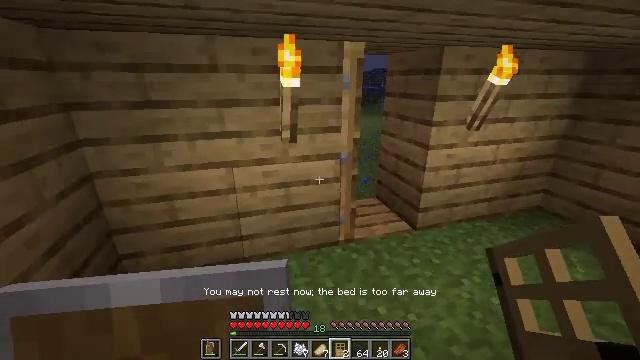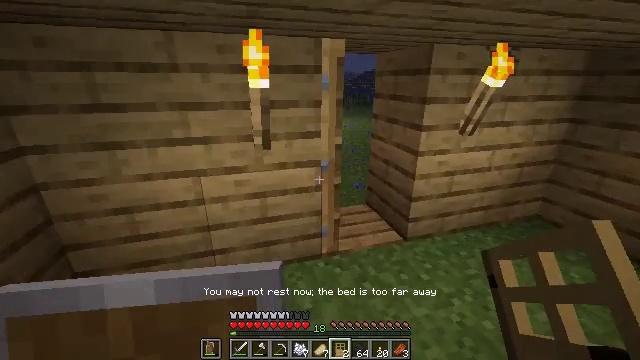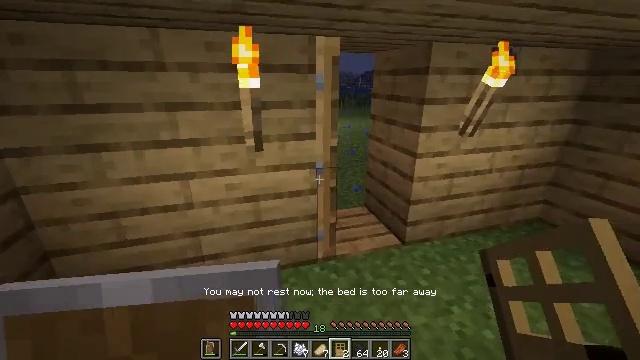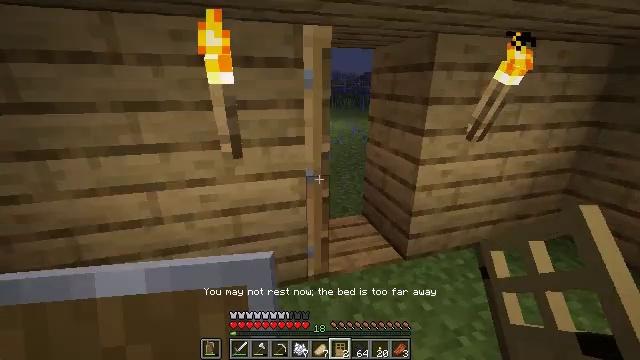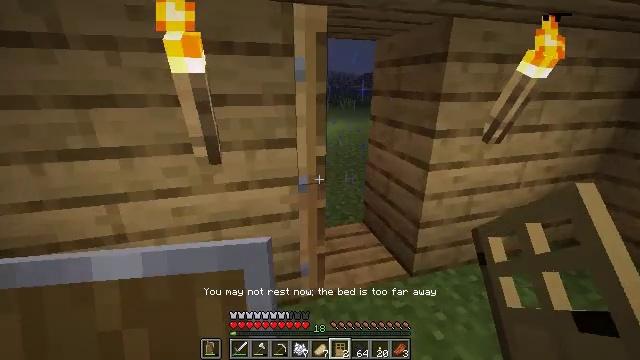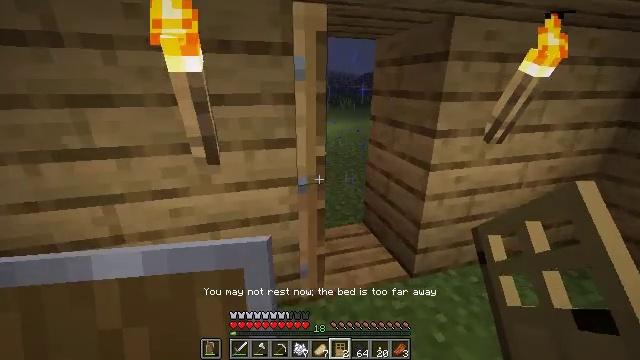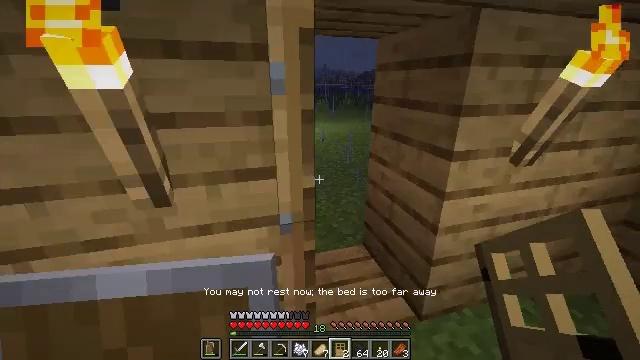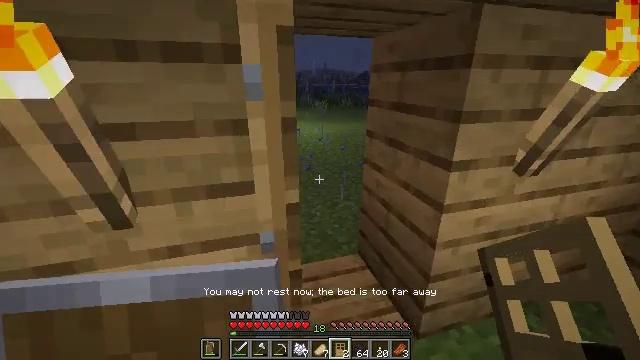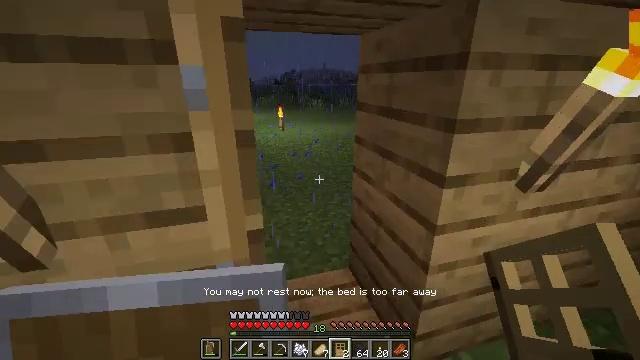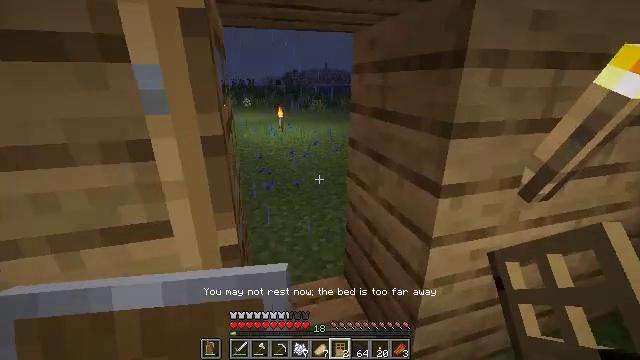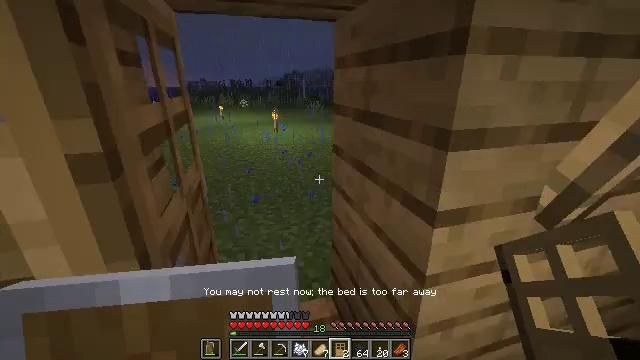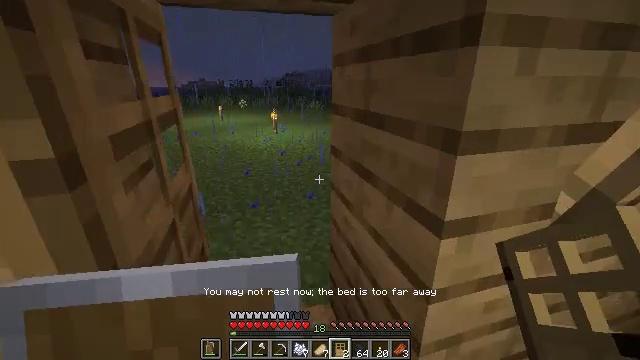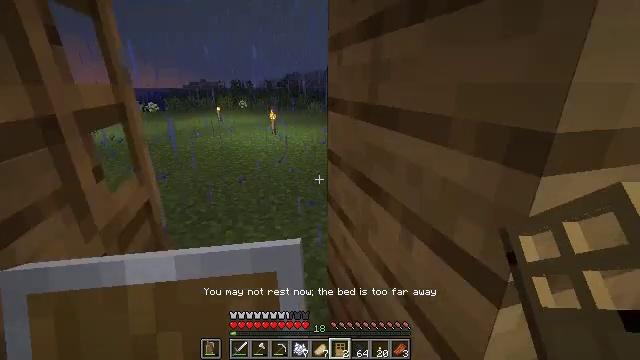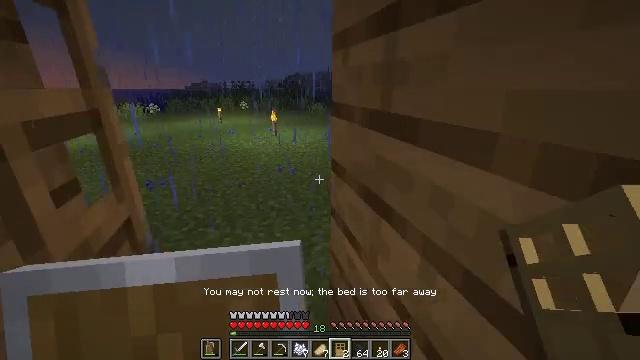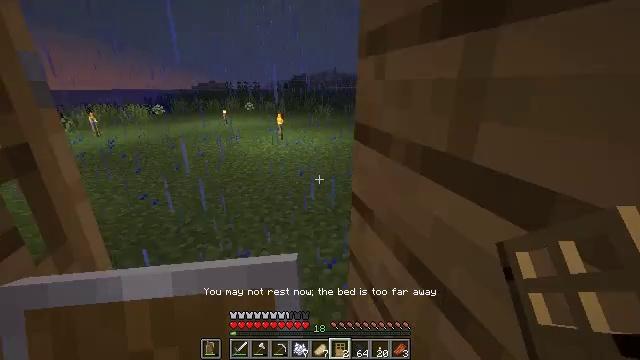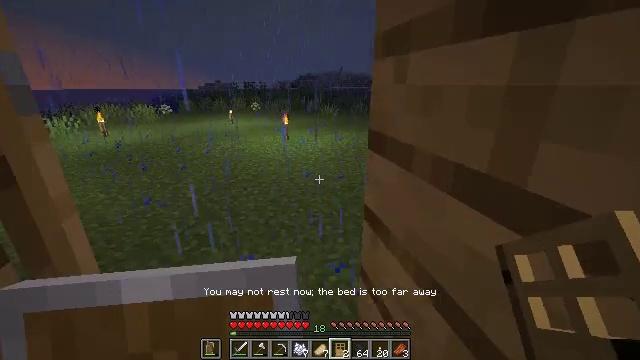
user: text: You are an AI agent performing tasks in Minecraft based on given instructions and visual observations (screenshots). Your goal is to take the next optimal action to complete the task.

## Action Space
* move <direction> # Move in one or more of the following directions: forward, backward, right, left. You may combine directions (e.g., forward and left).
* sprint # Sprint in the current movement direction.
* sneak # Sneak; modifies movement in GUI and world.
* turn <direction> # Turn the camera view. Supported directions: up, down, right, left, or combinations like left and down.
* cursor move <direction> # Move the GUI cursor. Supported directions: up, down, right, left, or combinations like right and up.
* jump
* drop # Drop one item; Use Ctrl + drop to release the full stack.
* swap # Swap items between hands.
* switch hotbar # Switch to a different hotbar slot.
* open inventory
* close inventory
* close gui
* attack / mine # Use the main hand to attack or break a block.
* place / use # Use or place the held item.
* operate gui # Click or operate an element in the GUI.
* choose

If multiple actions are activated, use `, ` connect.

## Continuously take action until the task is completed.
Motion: motion action
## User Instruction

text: Gather sand from the desert.
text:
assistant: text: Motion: move forward
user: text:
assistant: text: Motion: move forward
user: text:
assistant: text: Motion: move forward
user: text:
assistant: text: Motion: move forward
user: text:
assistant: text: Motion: move forward
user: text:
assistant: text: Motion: move forward and move right
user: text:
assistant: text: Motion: move forward and move right
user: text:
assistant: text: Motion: move forward and move right
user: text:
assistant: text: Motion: move forward and move right
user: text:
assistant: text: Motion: move forward
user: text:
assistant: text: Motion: move forward
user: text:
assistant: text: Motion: move forward
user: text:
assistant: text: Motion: move forward
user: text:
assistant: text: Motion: move forward, turn left
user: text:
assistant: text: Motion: move forward, turn left
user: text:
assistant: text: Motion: move forward
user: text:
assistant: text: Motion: move forward
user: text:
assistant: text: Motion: move forward
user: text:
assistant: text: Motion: move forward, turn left and up
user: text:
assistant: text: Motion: move forward, turn left and up
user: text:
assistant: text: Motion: move forward, turn left
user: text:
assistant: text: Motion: move forward, sprint, turn left
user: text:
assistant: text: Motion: move forward, sprint
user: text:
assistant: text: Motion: move forward, sprint
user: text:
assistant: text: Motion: move forward, sprint
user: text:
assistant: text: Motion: move forward
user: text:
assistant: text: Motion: move forward
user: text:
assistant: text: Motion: move forward
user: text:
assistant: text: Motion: move forward
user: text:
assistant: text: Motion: move forward